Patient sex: M
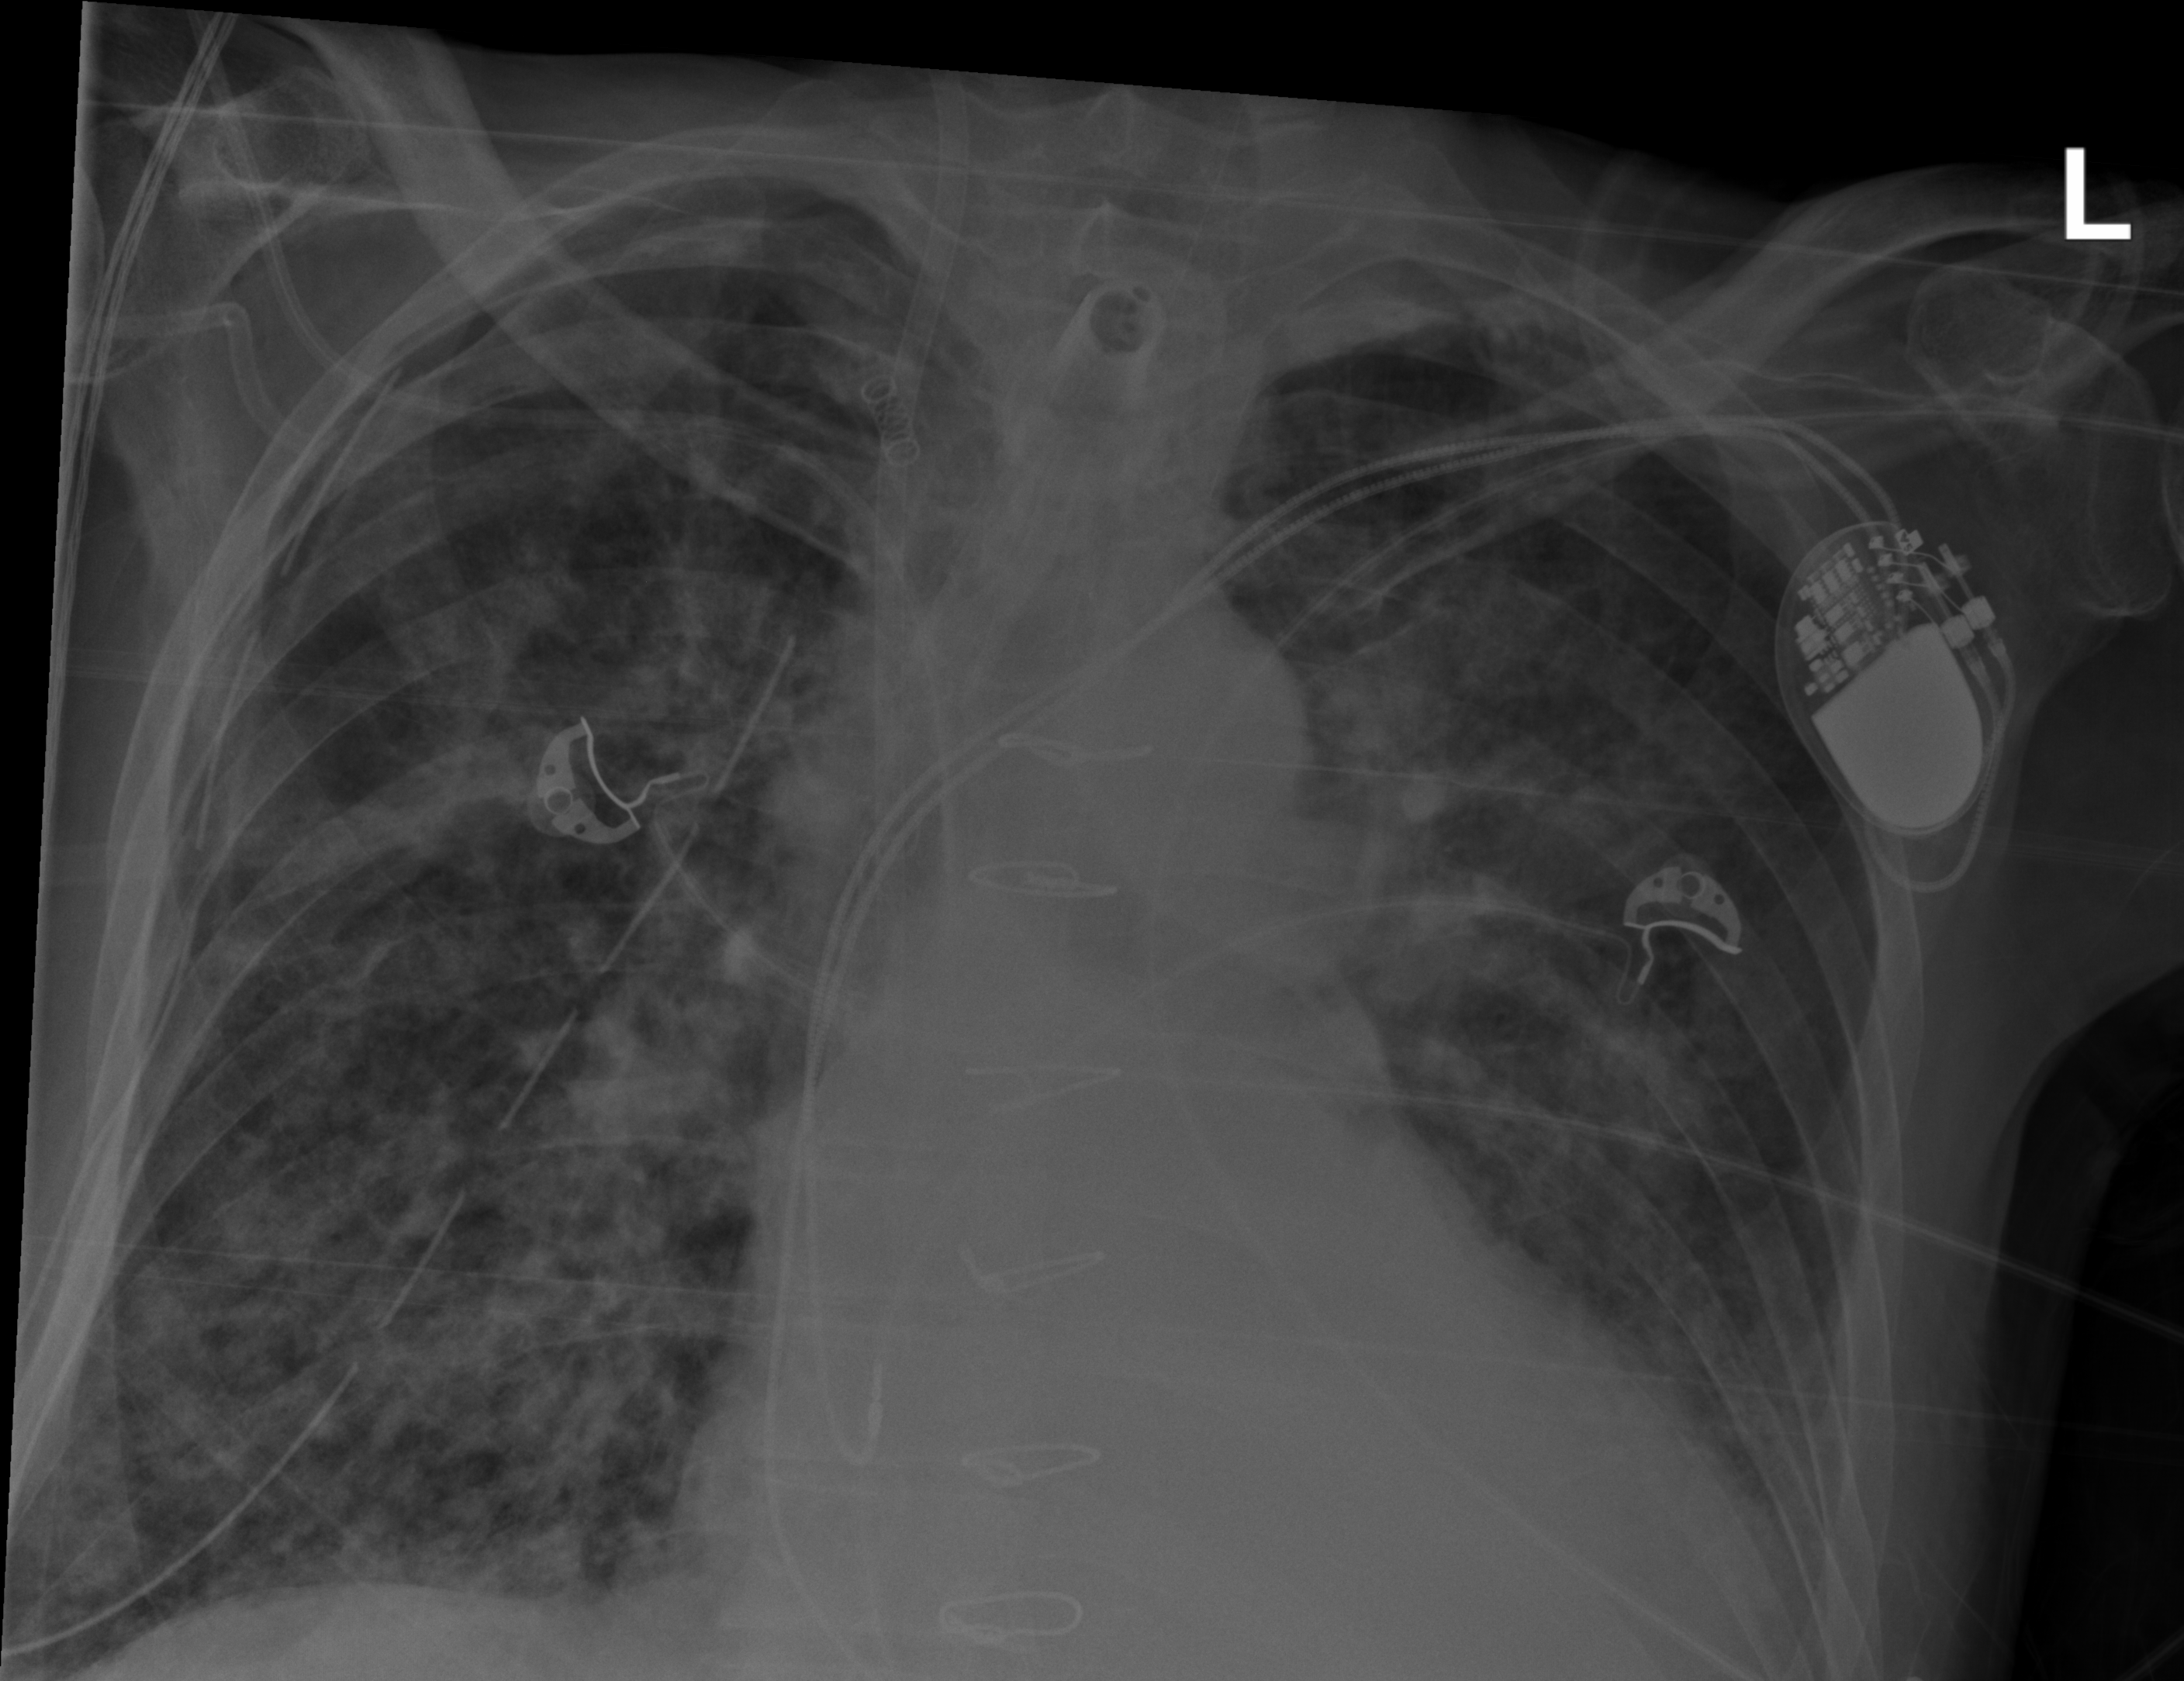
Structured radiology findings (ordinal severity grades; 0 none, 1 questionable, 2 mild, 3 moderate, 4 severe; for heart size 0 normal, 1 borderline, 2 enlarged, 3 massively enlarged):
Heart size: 2
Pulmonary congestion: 0
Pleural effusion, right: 0
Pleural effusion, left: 1
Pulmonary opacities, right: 3
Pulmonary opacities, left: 3
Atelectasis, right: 3
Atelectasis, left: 3